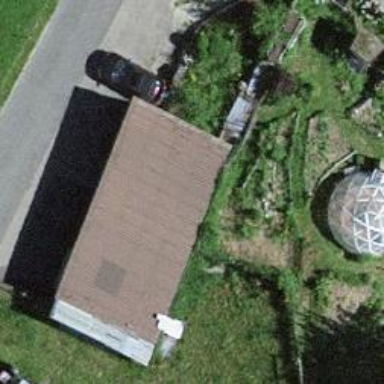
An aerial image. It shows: Garage building.